Question: I can't seem to keep the horizontal header from being selected when I select a single row in a 'QTableWidget'.

How can I prevent the header from being selected too? This only happens when one row is in the table. If it has more than two rows, then it works as expected and only the row itself is selected.
---
'''
ui->tableWidget->setSelectionBehavior(QAbstractItemView::SelectRows);
'''
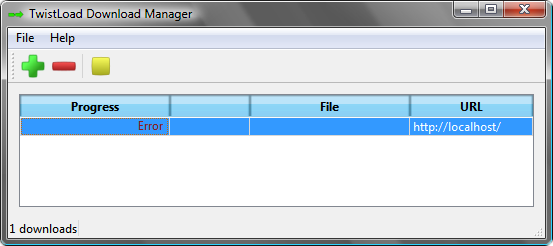
Answer: I created a test and observed the same behavior and I'm not sure what the intended behavior is. I was able to prevent it by setting 'horizontalHeaderHighlightSections' to false but I'm not sure if that is an optimal solution.